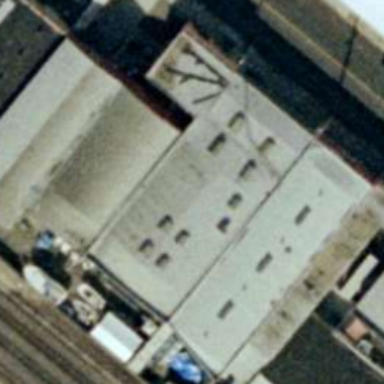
Many buildings are crowded together .